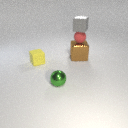
small yellow rubber cube to the left of small green metal sphere